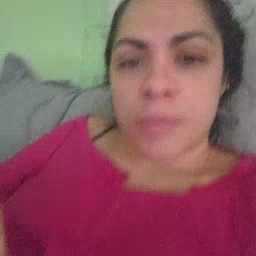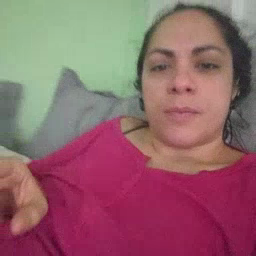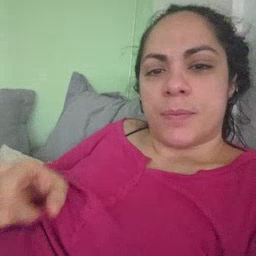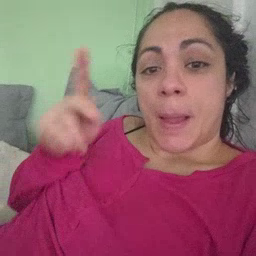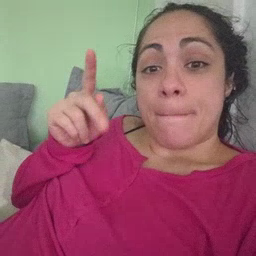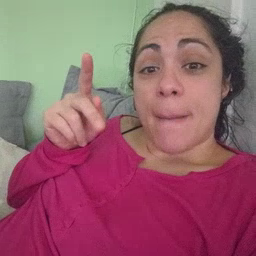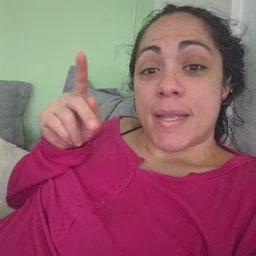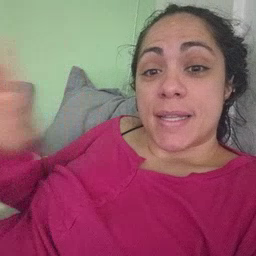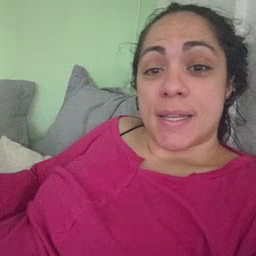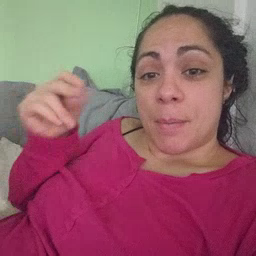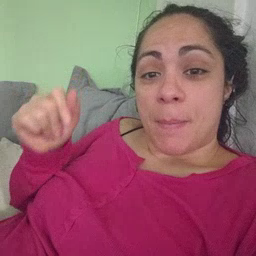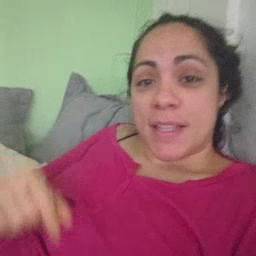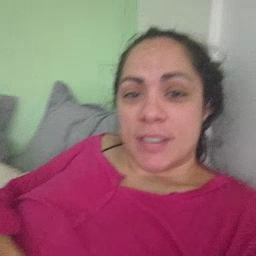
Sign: puppy